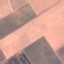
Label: AnnualCrop